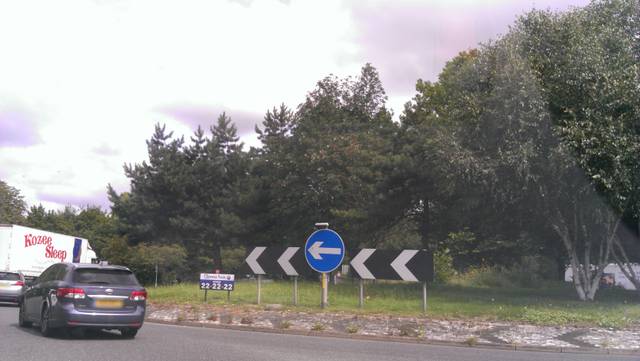
Region: United Kingdom
Coordinates: 51.284, 0.5183